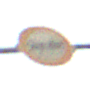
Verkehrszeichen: VerbotGespannfuhrwerke
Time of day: SunriseSunset
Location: Outdoor (RoadRail)
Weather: Clear
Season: NotSpecified
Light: Natural